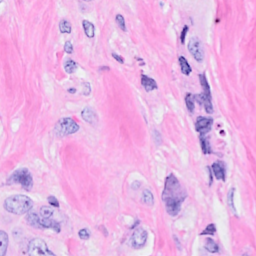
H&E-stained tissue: Breast